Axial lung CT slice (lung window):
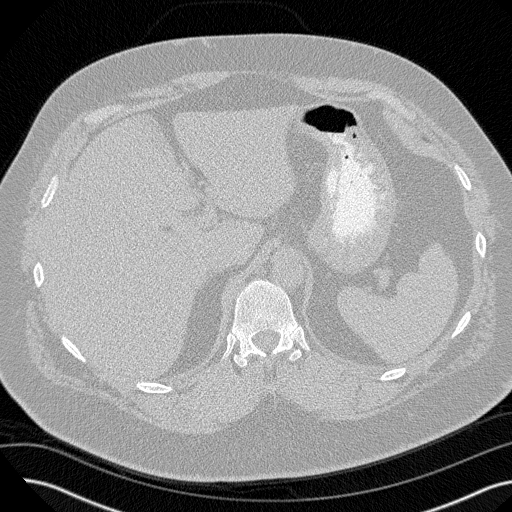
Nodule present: no